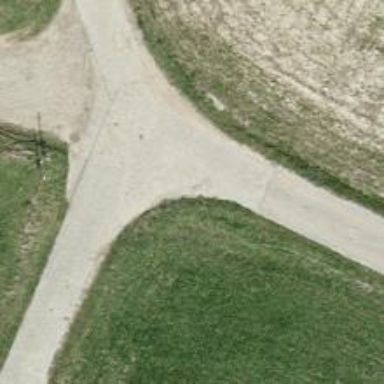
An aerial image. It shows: Service road with grade1 tracktype.